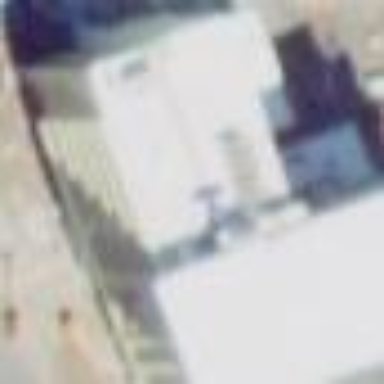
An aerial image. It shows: Hotel building.